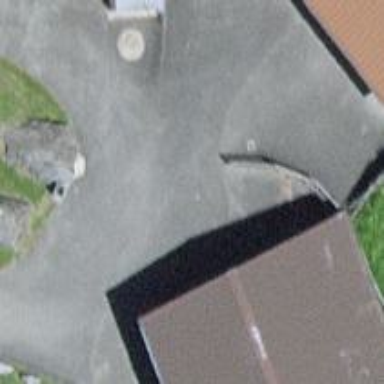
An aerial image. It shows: Picnic shelter provides comfortable rest area.